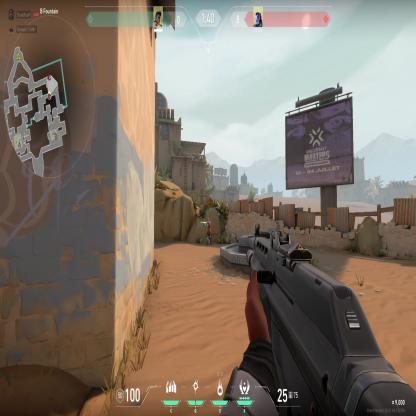
Label: enemy